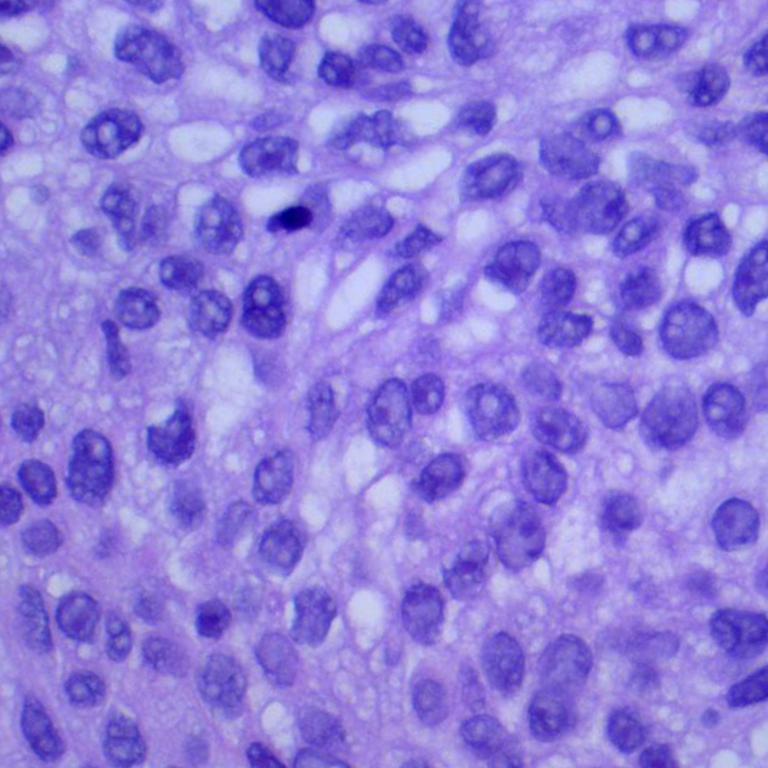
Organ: lung
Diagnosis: squamous carcinomas